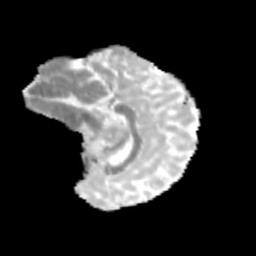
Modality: MD
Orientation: sagittal
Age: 11
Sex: female
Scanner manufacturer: siemens
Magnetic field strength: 3 T
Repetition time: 3.8 s
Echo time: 0.07 s